Interaction volume radius: 10 \u00c5
Interaction volume height: 40 \u00c5
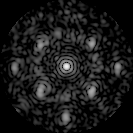
Disorder parameter: 0.4849